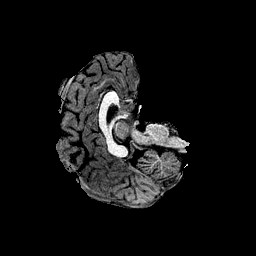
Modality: T1w
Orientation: axial
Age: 21
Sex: female
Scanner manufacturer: ge
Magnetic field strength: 3 T
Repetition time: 7.66 s
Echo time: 0.003476 s